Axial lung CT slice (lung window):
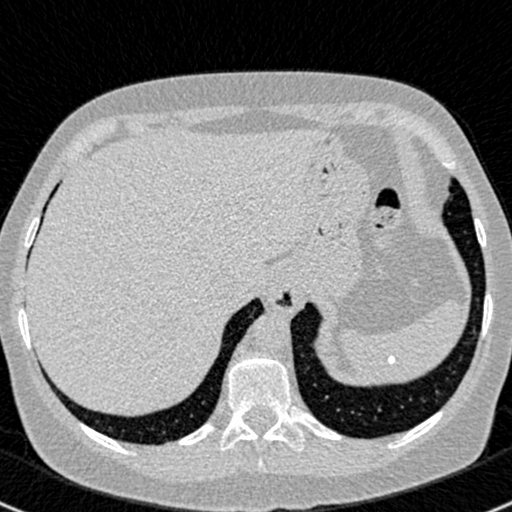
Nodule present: no